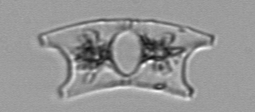
Label: Eucampia